Interaction volume radius: 5 \u00c5
Interaction volume height: 10 \u00c5
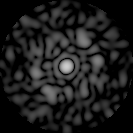
Disorder parameter: 0.7939